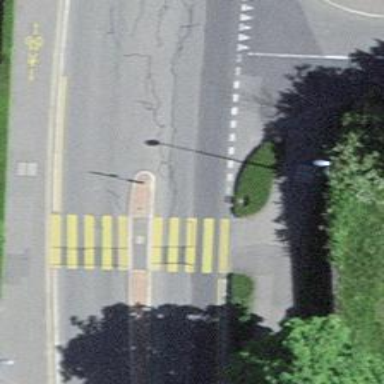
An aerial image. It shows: Zebra crossing with pedestrian island.